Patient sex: M
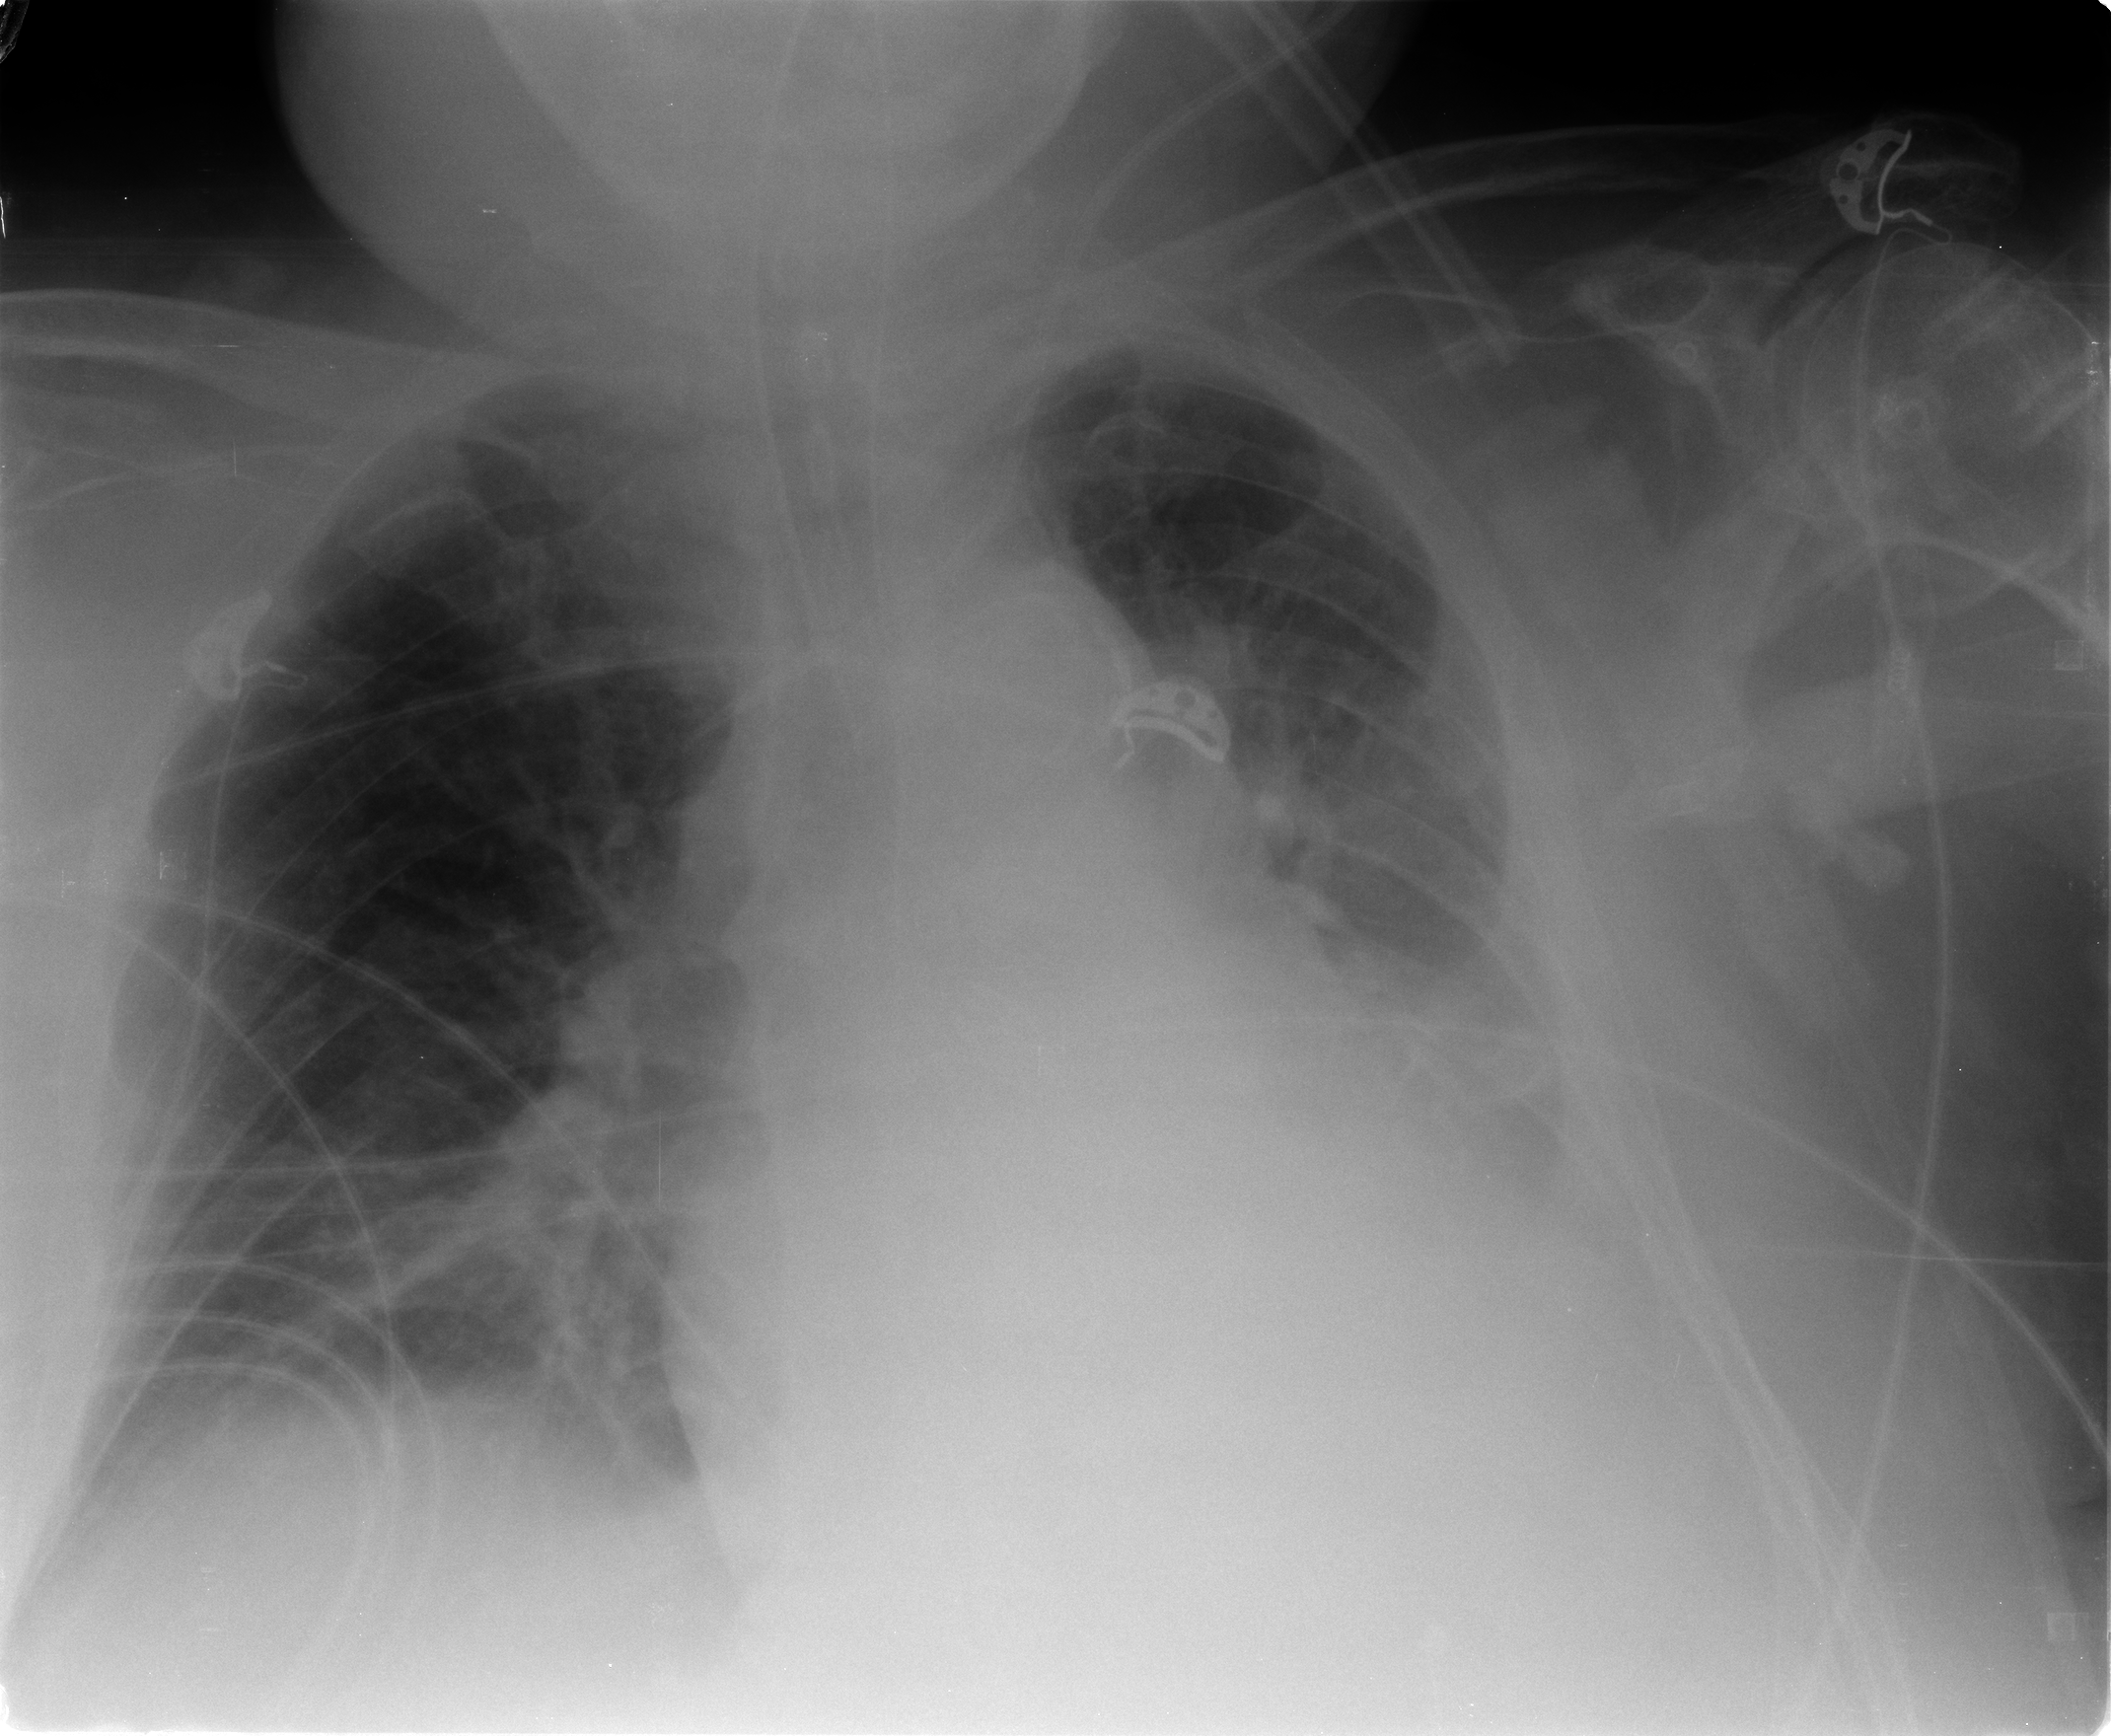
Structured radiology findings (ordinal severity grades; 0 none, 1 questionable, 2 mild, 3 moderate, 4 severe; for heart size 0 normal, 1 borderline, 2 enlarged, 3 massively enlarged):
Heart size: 2
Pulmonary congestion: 2
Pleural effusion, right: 2
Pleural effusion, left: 2
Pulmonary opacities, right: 2
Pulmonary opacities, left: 0
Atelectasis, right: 2
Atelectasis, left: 2